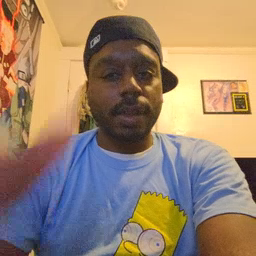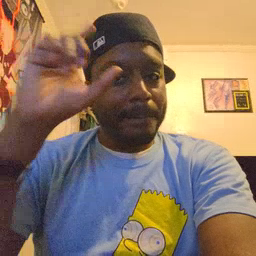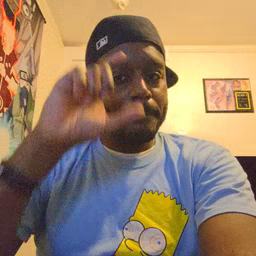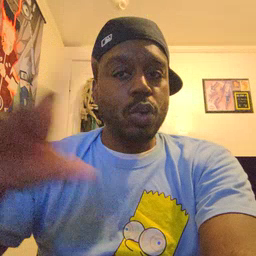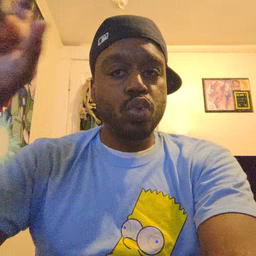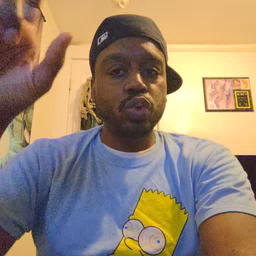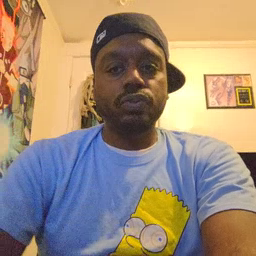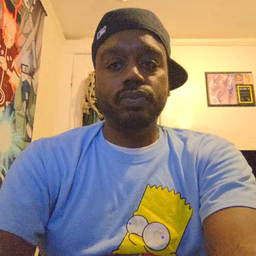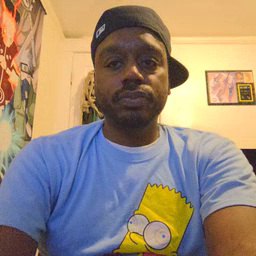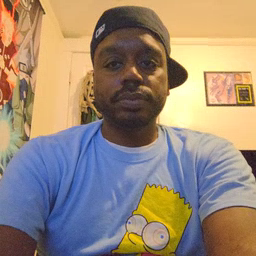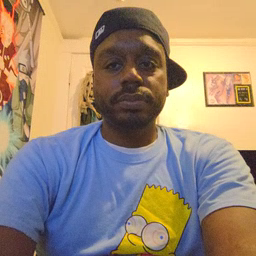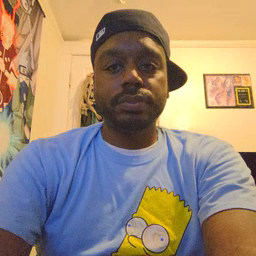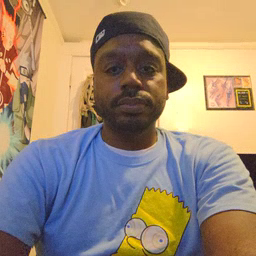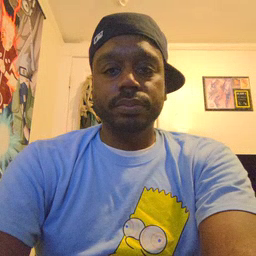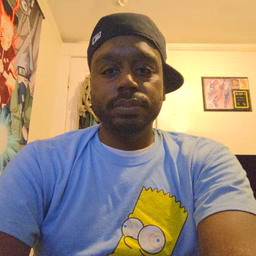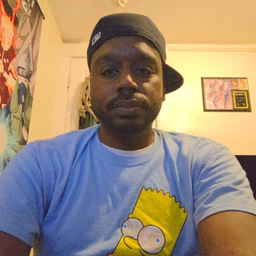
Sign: moon